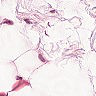
Metastatic tissue present: yes